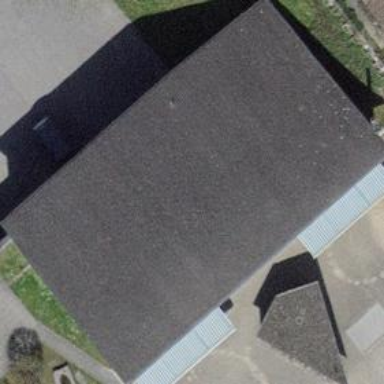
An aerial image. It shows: Kindergarten building.